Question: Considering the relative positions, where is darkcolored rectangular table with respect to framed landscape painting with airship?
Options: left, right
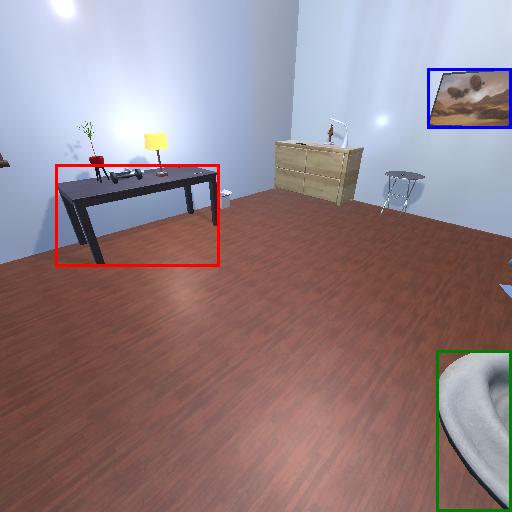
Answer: left